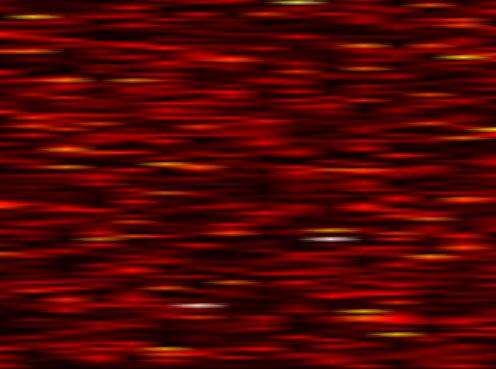
Label: FOFDM